Field crop: maize
Growth stage: 2
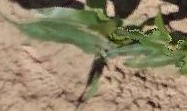
Species: maize